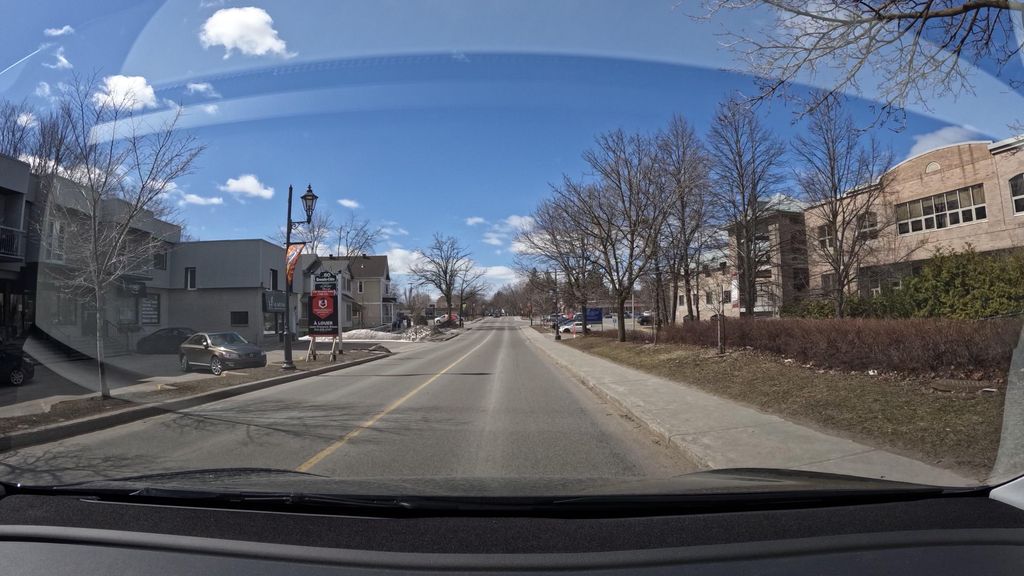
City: montreal